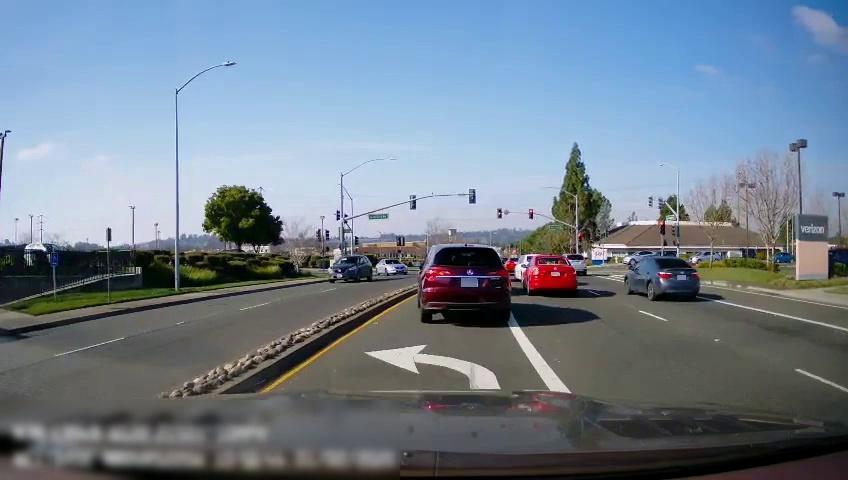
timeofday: Day
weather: Sunny
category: Drivable Space
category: Drivable Space
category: Vehicles | Car
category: Vehicles | SUV
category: Vehicles | Car
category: Vehicles | SUV
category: Vehicles | Car
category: Vehicles | Car
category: Vehicles | SUV
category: Vehicles | Car
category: Vehicles | Car
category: Vehicles | SUV
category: Vehicles | Car
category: Lanes | Current Lane
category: Lanes | Alternate Lane
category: Lanes | Current Lane
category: Lanes | Current Lane
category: Lanes | Alternate Lane
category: Lanes | Opposite Lane
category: Traffic | Signs
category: Traffic | Lights
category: Traffic | Lights
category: Traffic | Lights
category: Traffic | Lights
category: Traffic | Lights
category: Traffic | Lights
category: Traffic | Lights
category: Traffic | Lights
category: Traffic | Lights
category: Traffic | Lights
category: Traffic | Lights
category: Traffic | Lights
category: Traffic | Lights